Question: I'm having trouble putting all my source code together at compilation time. I don't know what I'm doing wrong, I've been encounter small problems here and there and I've resolved most of them (all silly oversights) but now I'm facing yet another issue, maybe someone here can take a look and tell me what I'm doing wrong:
I'm writing a a small C language parser program using the lex (flex) and yacc command line utilities. I'm SSHing into a SUN Oracle t4-2 main frame running Unix (Solaris 10). I begin with 2 files I wrote: grammar.y and grammar.l
Here is a screen shot of my actions:

running yacc -d grammar.y produces files: y.tab.h and y.tab.c
running flex grammar.l produces file: lex.yy.c
Then I attempt to compile using gcc *.c -o test
Then I get the error shown in the screen shot.
Please someone smarter than me tell me what I am doing wrong...
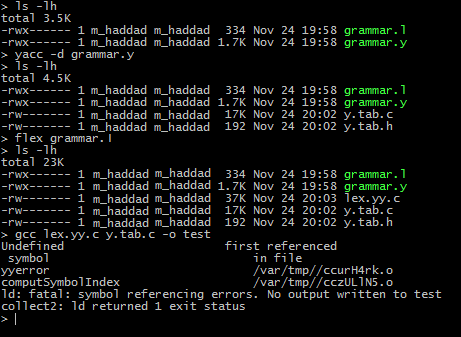
Answer: The error message is telling you that you have referenced two functions, 'yyerror()' and 'computSymbolIndex()', which you have not defined.
For the first one, you will need to provide a definition for that function. It is not provided by yacc, but it won't be hard to write. (All it needs to do here is probably just print the error and 'exit(1)'.)
For the second one, you will need to fix your typo.